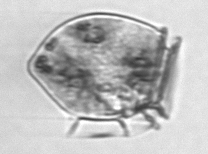
Label: Dinophysis_norvegica